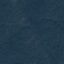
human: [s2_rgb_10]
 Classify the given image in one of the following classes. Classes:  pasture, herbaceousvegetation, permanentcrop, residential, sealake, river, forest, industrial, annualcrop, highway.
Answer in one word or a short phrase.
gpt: Forest